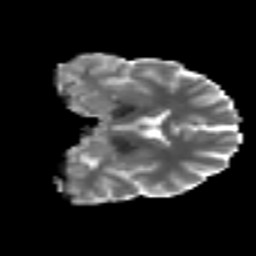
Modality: MD
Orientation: coronal
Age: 26
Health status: ill
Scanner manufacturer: philips
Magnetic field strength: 3 T
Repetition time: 9 s
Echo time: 0.127 s